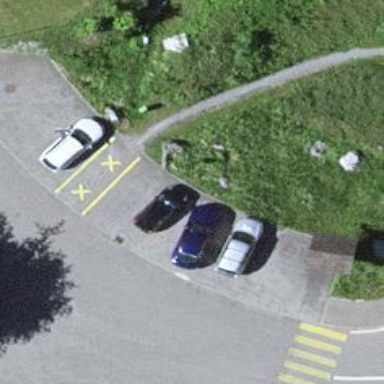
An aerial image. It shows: Path.